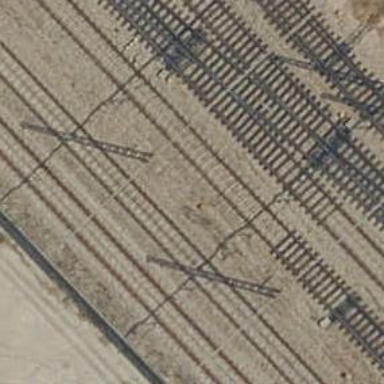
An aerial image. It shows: Railway with electrified contact lines.